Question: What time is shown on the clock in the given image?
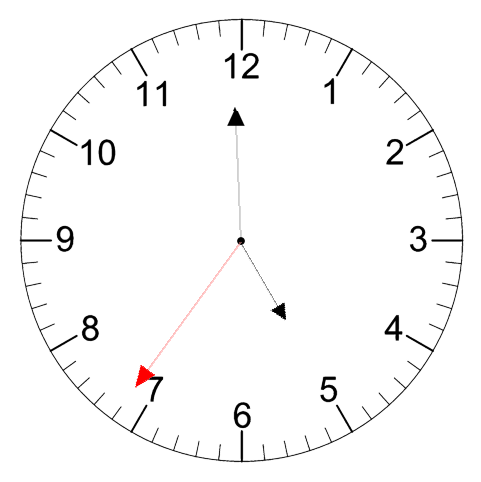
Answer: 04:59:36